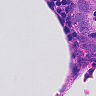
Metastatic tissue present: yes